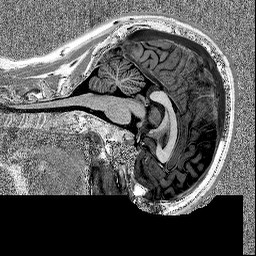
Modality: MP2RAGE
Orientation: sagittal
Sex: male